Interaction volume radius: 5 \u00c5
Interaction volume height: 20 \u00c5
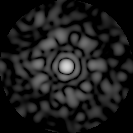
Disorder parameter: 0.8591